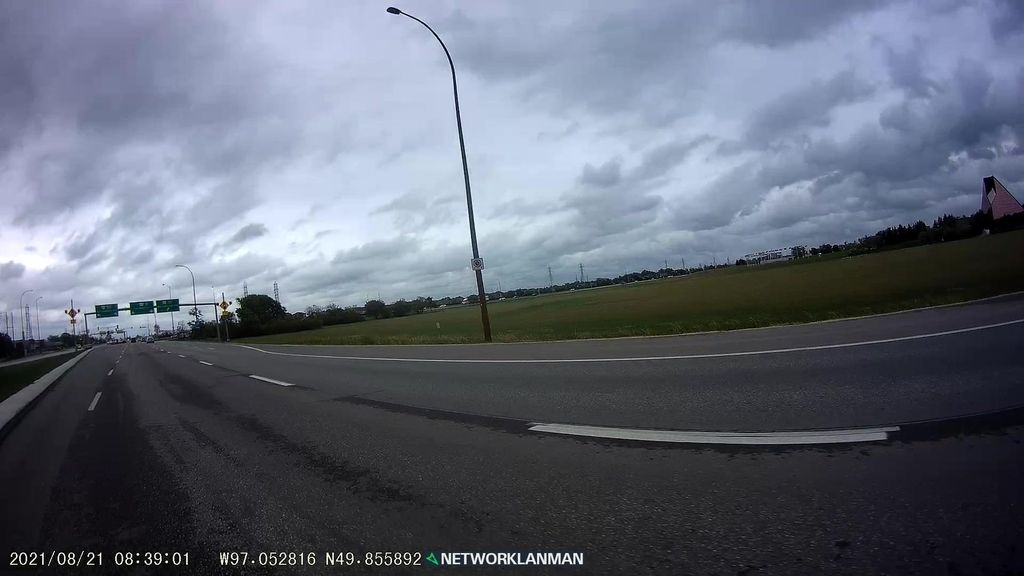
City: winnipeg